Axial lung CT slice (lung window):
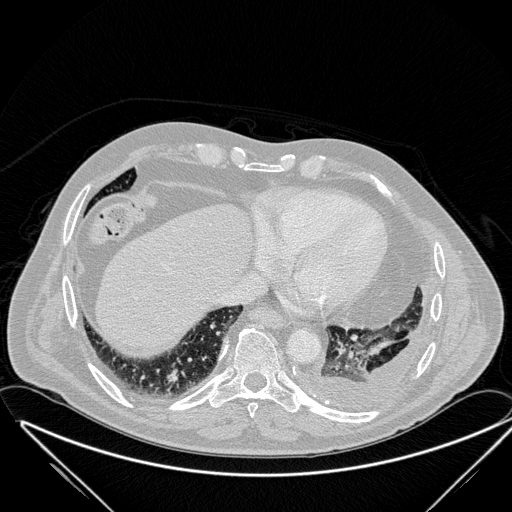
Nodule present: no